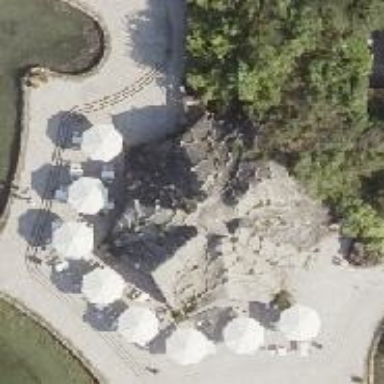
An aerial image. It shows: Cafe.